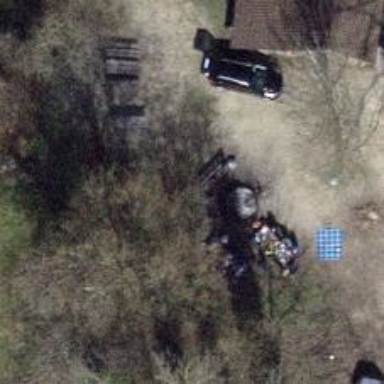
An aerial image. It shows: Picnic site for tourists.